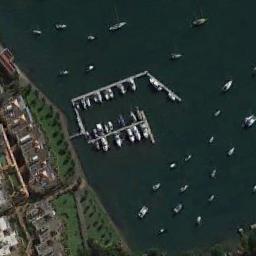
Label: harbor